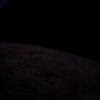
Label: space